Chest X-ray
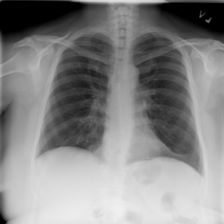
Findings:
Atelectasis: negative
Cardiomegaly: negative
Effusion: negative
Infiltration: negative
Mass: negative
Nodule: negative
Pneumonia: negative
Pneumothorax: negative
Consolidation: negative
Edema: negative
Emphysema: negative
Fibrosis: negative
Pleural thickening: negative
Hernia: negative